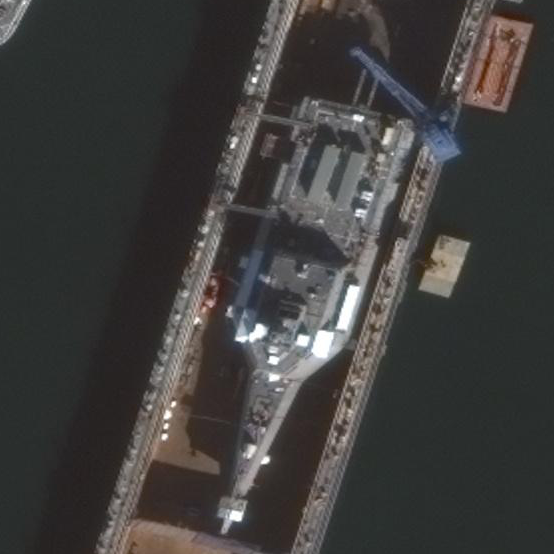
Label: Independence-class_combat_ship